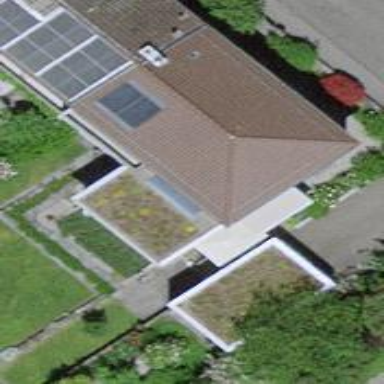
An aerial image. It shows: Semidetached house with hipped roof.